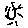
Label: sun